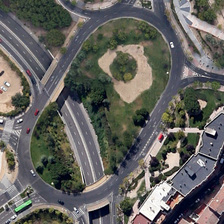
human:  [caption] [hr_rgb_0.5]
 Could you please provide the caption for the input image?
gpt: many green trees and some buildings are near a viaduct .

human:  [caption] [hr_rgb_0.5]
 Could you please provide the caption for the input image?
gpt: the are many different cars driven on the viaduct .

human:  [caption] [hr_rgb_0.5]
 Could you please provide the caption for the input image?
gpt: the are many different cars driven on the viaduct .

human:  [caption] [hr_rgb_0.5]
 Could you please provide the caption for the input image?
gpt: many green trees and some buildings are near a viaduct .

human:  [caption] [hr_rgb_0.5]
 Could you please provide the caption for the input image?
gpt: many green trees and some buildings are near a viaduct .